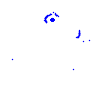
Particle: proton